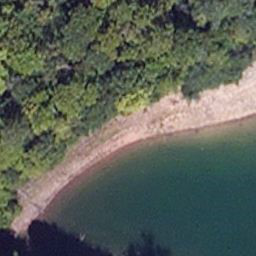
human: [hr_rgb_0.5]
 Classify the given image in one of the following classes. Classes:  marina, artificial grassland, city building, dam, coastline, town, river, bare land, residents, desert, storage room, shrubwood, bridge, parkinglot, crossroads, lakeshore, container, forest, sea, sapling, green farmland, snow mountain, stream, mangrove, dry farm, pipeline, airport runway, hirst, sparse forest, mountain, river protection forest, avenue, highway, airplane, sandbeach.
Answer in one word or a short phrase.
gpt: lakeshore